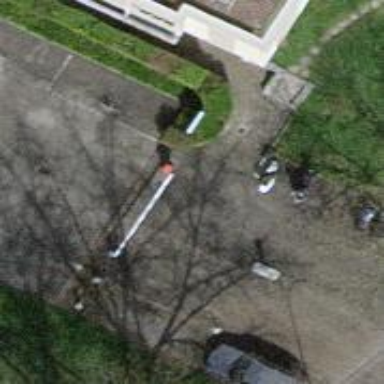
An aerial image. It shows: Lift gate barrier.